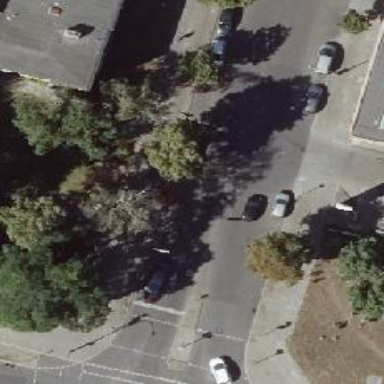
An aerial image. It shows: Residential road with asphalt surface. There are sidewalks on both sides. There is parallel on-street parking available on both sides of the road.